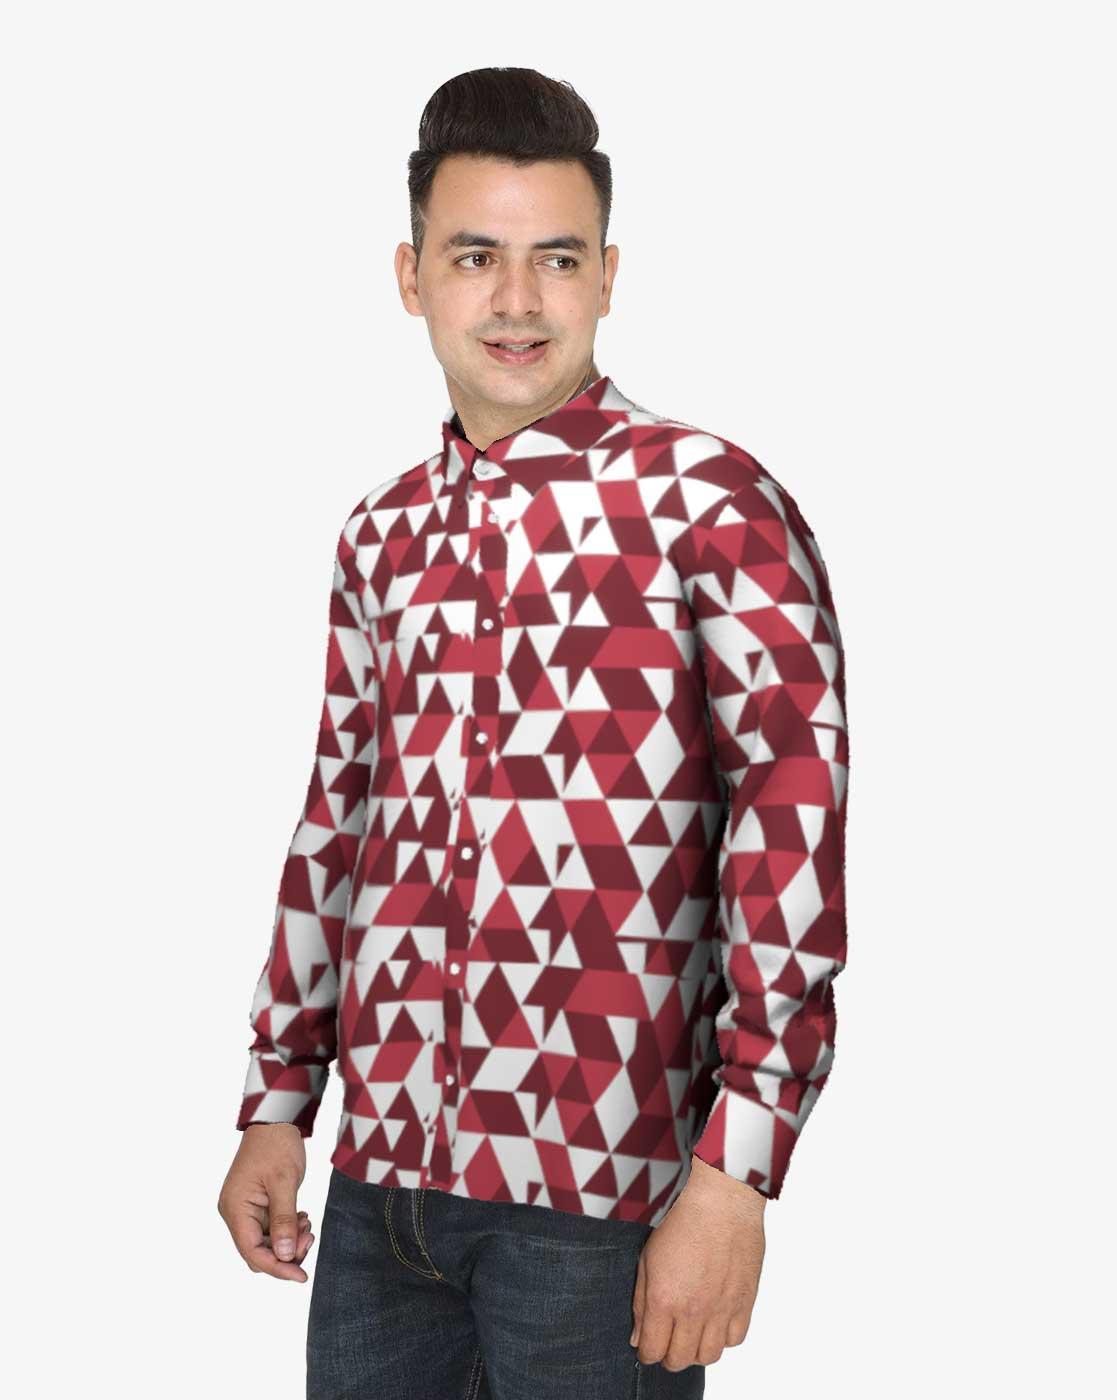
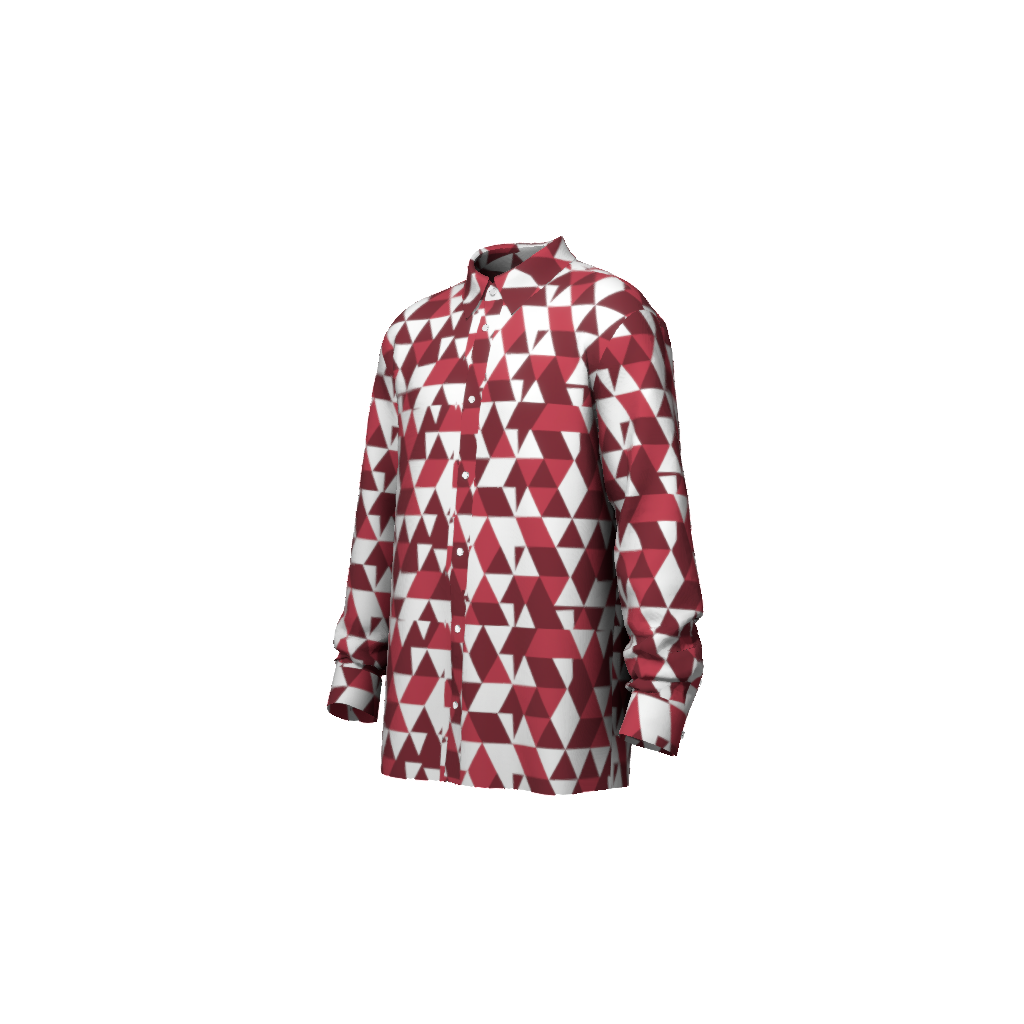
Clothing description: red white regular fit button up tee